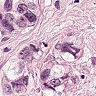
Metastatic tissue present: yes